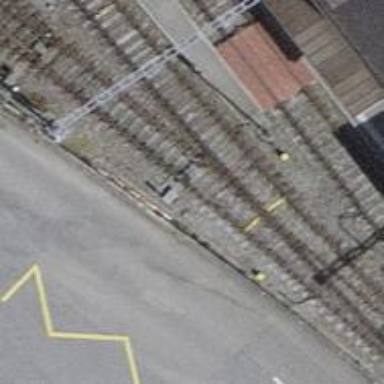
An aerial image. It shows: Railway switch.